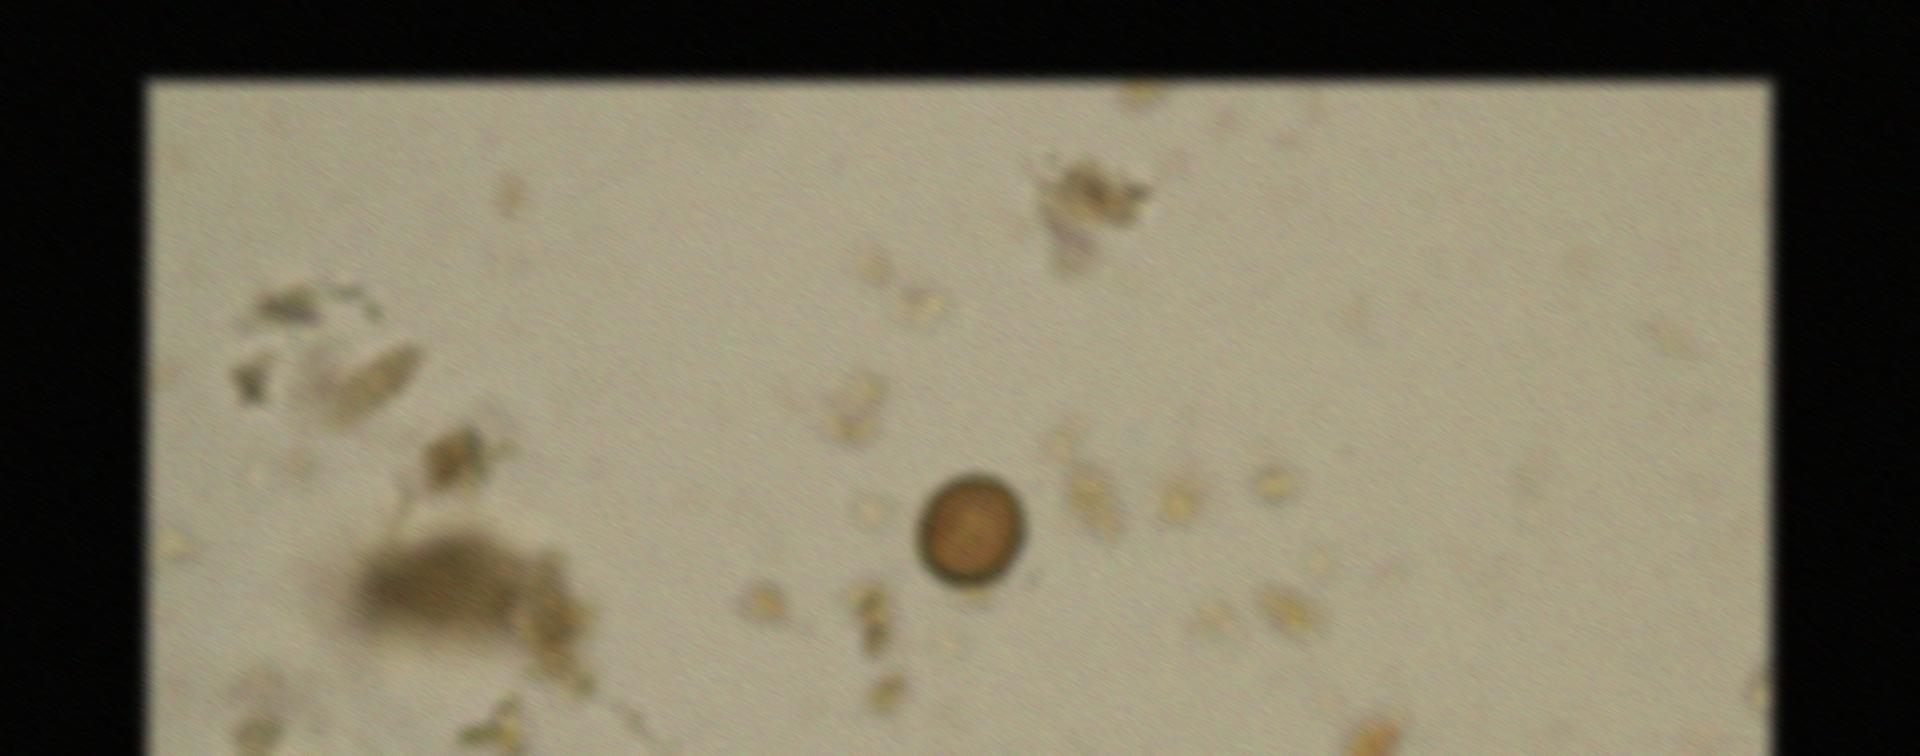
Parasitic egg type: Taenia spp. egg